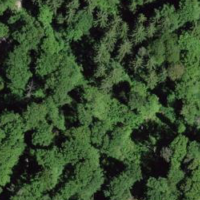
EUNIS habitat code: 41
Species observed at this site:
Corvus corax